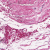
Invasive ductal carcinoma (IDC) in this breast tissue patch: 0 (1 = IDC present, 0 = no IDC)